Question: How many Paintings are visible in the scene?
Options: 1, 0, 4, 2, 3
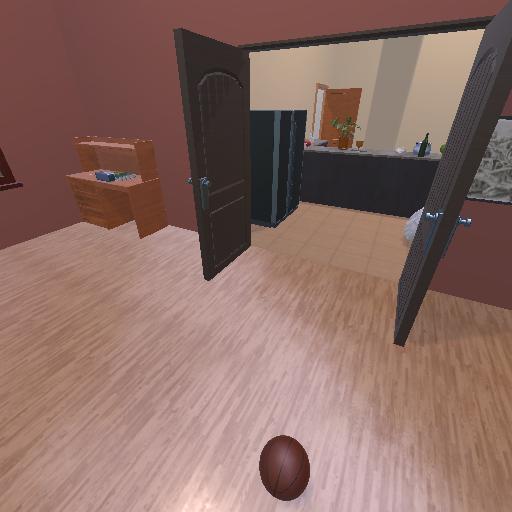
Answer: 1